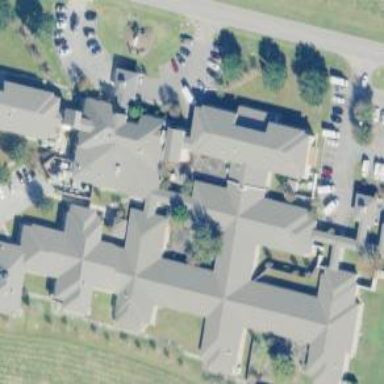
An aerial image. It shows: Healthcare facility identified as hospital.